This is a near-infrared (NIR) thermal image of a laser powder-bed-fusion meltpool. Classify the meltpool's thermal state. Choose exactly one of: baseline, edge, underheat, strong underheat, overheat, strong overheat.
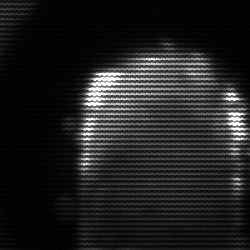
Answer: baseline